Interaction volume radius: 5 \u00c5
Interaction volume height: 10 \u00c5
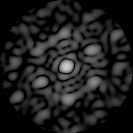
Disorder parameter: 0.74